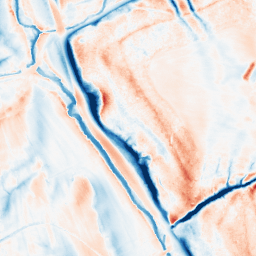
Category: classical
Decomposition family: gaussian_anisotropic
Decomposition parameters: sigma_x: 10
sigma_y: 2
Upsampling method: bicubic_3x
Upsampling parameters: scale: 3
Upsampling scale: 3